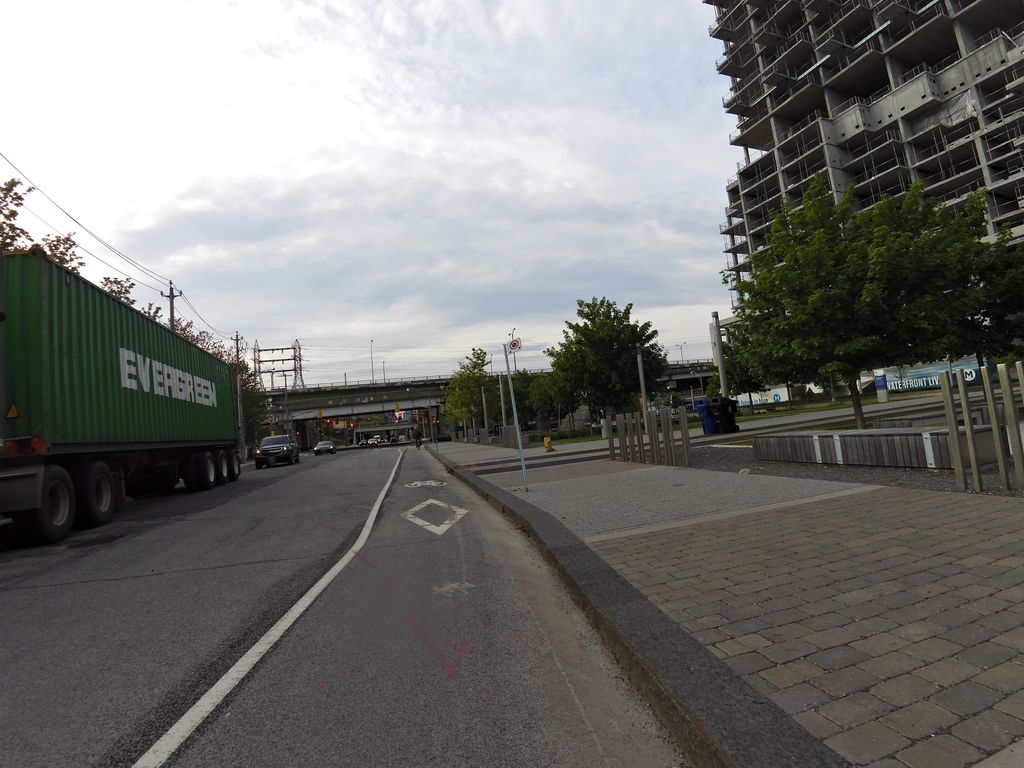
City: toronto